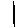
Label: line